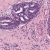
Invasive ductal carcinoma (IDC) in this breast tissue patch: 0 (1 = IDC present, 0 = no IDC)